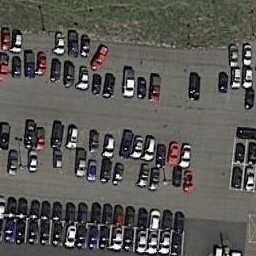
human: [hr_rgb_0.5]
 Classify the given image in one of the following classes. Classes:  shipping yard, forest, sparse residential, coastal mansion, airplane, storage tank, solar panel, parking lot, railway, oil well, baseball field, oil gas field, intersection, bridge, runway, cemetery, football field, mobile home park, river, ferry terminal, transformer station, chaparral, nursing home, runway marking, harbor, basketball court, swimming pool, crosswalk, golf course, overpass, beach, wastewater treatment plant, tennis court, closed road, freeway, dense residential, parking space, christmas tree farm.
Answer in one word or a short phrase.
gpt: parking lot